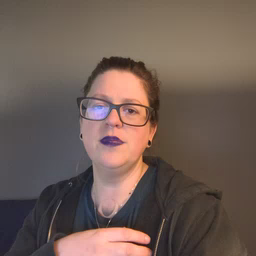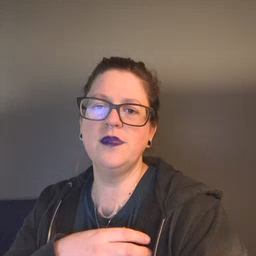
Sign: fine